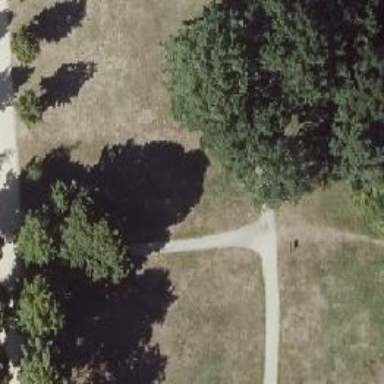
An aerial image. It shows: Compacted footway.